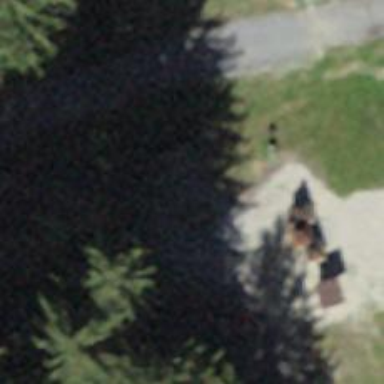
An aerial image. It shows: Picnic table located in leisure land area.